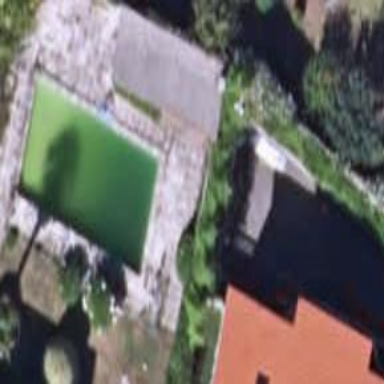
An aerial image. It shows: Swimming pool located in leisure land.